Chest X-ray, PA view. Patient: 39 years old, sex F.
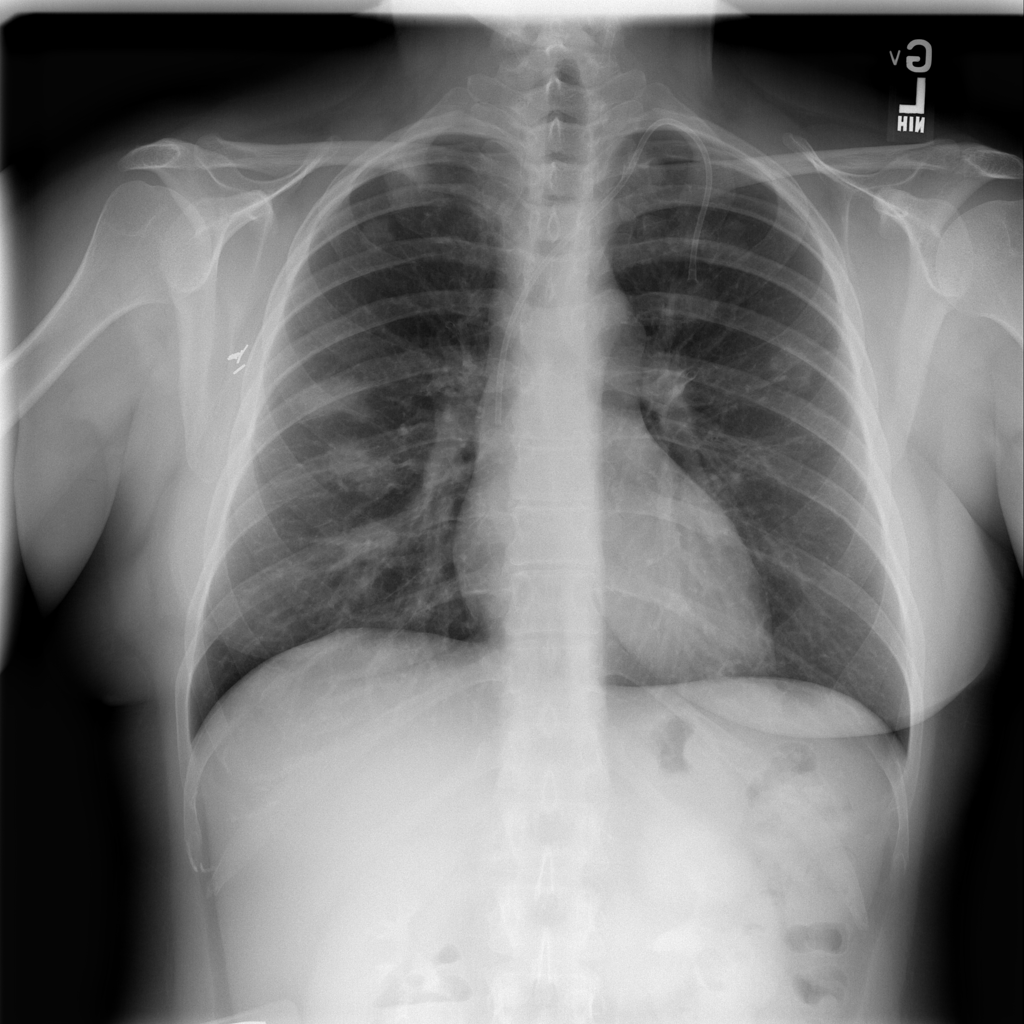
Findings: No Finding